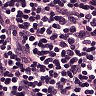
Metastatic tissue present: no